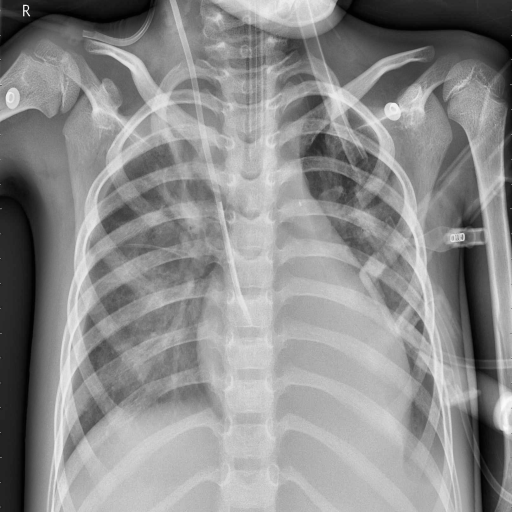
Finding: PNEUMONIA